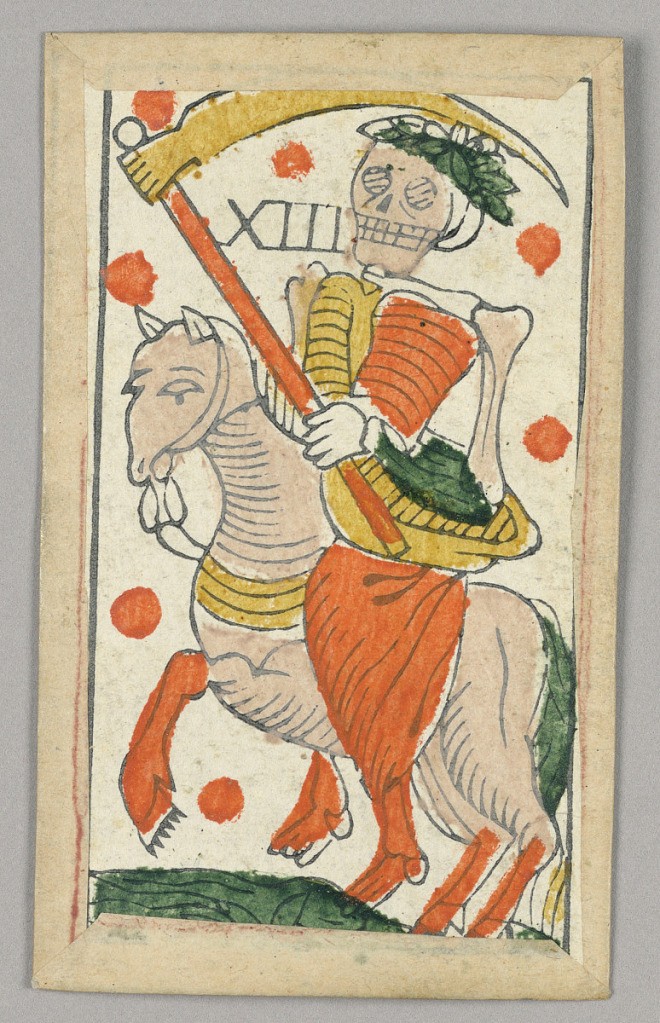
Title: Minchiate (Tarot) Playing Card
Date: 17th century
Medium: Stencil-colored woodblock print
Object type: Playing card
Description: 1909-22-1-1/35: Partial set of Italian Minchiate playing cards50;     1909-22-1-13: Part of a set of Italian Minchiate playing cards.50